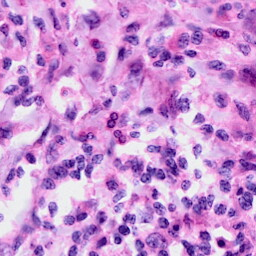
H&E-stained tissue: Cervix